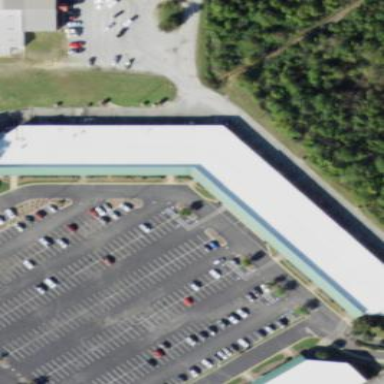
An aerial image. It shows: Retail building that serves as mall.